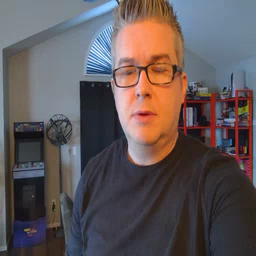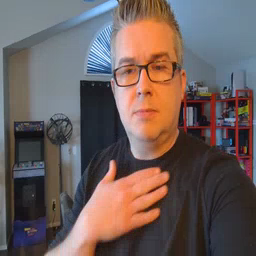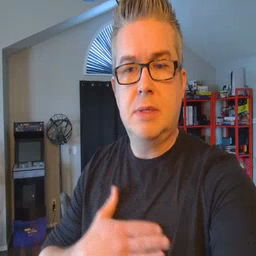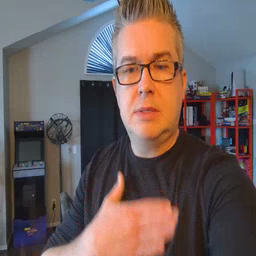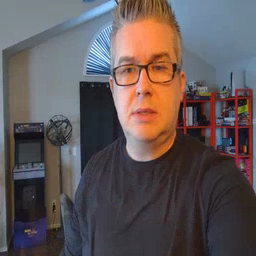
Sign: please